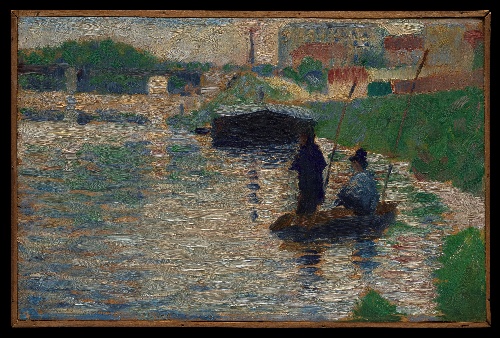
Title: View of the Seine
Artist: Georges Seurat
Artist bio: French, Paris 1859–1891 Paris
Date: 1882–83
Object type: Painting
Classification: Paintings
Medium: Oil on wood
Dimensions: 6 1/4 x 9 3/4 in. (15.9 x 24.8 cm)
Department: European Paintings
Credit line: Bequest of Mabel Choate, in memory of her father, Joseph Hodges Choate, 1958
Accession year: 1959
Repository: Metropolitan Museum of Art, New York, NY
Tags: Rivers|Boats|Paris